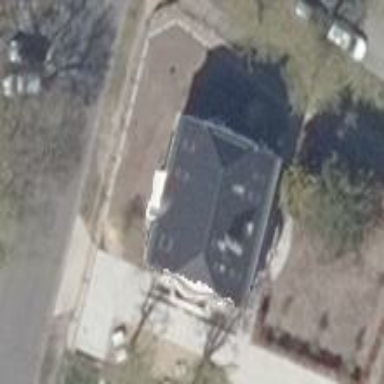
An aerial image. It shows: Residential building with half-hipped roof shape.